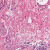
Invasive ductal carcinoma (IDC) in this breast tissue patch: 0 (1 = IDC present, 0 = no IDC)